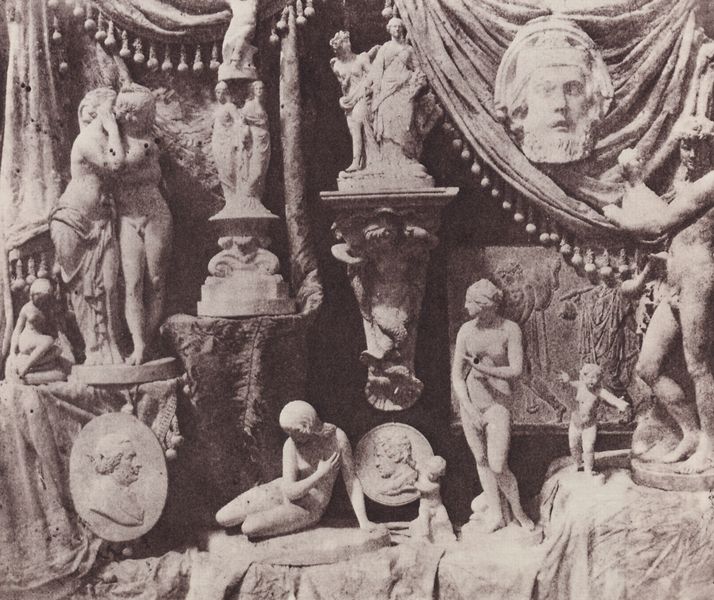
Titel: Stilleben
Künstler: Hippolyte Bayard
Standort: Paris
Institution: Société Française de Photographie
Schlagwörter: akt, gott, gruppe, kopf, mann, nackt, schatten, weiß, akte, frauen, menschen, brust, frau, grau, köpfe, licht, marmor, männer, profil, schmuck, schwarz, säulen, tisch, tuch, alt, bart, barock, falten, gesicht, mensch, sockel, stein, bild, bildnis, spiegel, vorhang, figur, fransen, stoff, stoffe, kind, paar, bühne, theater, brosche, kinder, kreis, oval, rund, tondo, engel, putte, skulptur, statue, stilleben, stillleben, relief, brüste, kuss, schrank, liegen, laden, figuren, könig, gardine, gardinen, vorhänge, dichter, büste, atelier, kordel, bildhauerei, kontrapost, nackte, plastik, plinthe, foto, fotografie, photographie, nacktheit, schild, stütze, auslage, antike, maske, medaillon, denkmal, schwarz weiss, durcheinander, nixe, mythologie, altar, photo, ausstellung, skulpturen, plastiken, statuen, sandstein, griechisch, kniend, venus, troddeln, sammlung, meerjungfrau, bommel, konsole, medaille, trotteln, büsten, gips, volon, schatzkammer, emblem, putten, david, putti, nackz, quasten, mischung, masken, gemme, montage, medaillen, taler, bommeln, kopien, nachbildungen, mnemosyne, engle, frau nackt, mneme, standbid, skulputeren